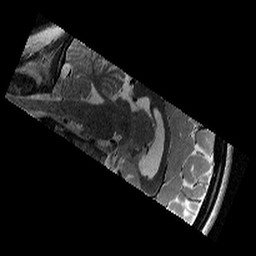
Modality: T2w
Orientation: sagittal
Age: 11
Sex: female
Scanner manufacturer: siemens
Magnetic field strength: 3 T
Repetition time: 9.23 s
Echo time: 0.067 s